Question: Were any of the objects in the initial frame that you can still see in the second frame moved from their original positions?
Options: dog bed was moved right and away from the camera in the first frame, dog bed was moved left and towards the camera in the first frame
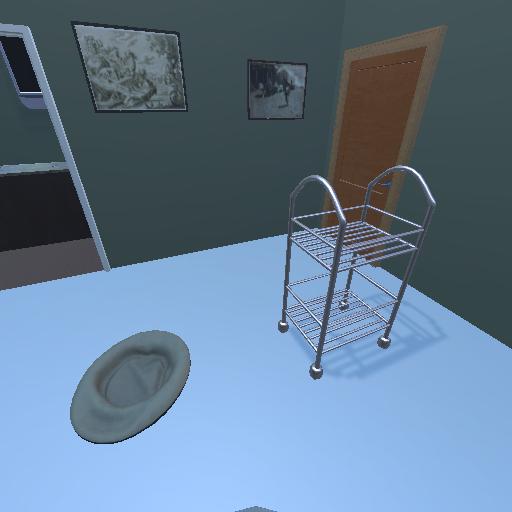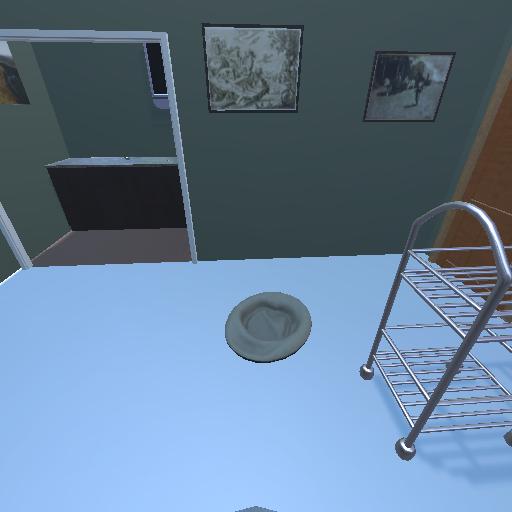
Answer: dog bed was moved right and away from the camera in the first frame